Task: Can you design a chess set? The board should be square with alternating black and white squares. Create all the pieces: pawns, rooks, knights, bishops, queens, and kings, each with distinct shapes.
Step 5347:
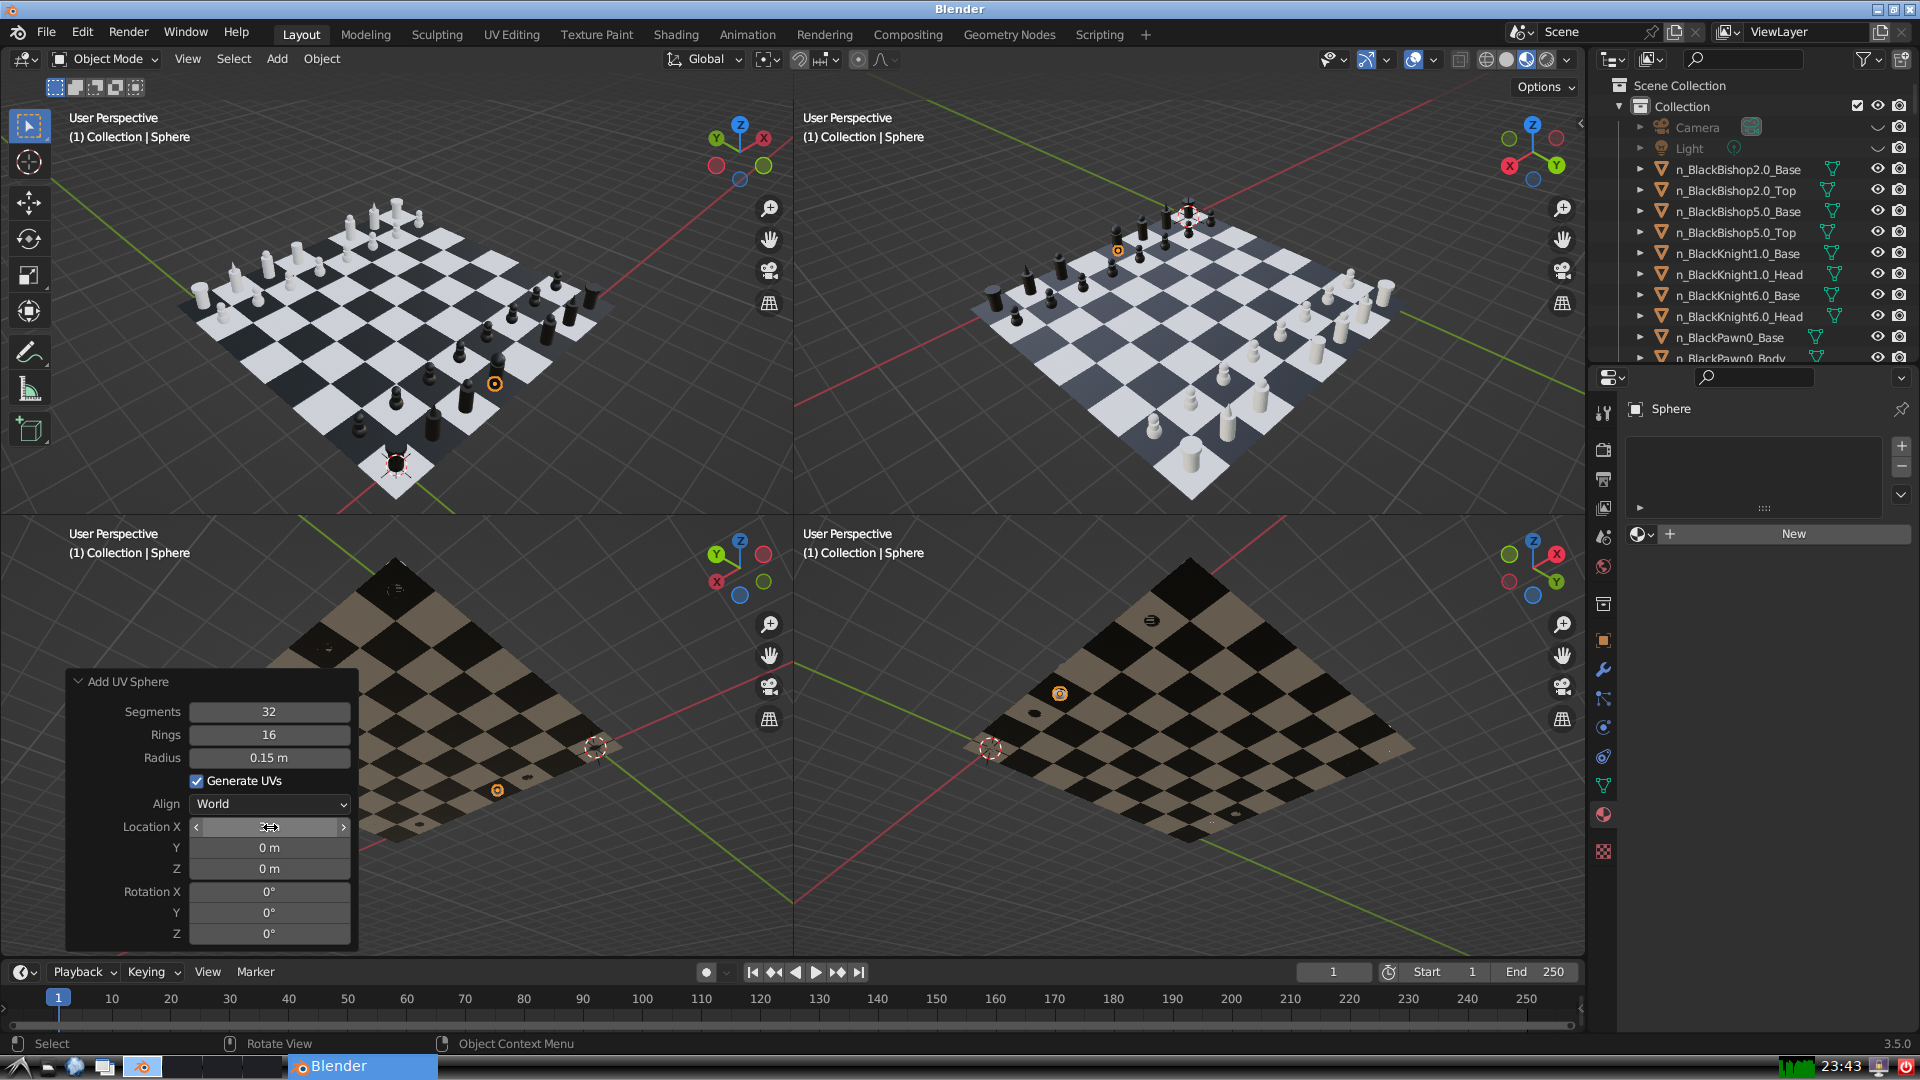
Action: {"mouse_move": [270, 849]}